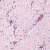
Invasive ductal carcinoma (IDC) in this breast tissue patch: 0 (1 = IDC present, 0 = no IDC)